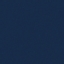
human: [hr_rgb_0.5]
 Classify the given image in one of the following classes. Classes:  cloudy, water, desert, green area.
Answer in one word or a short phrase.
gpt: water